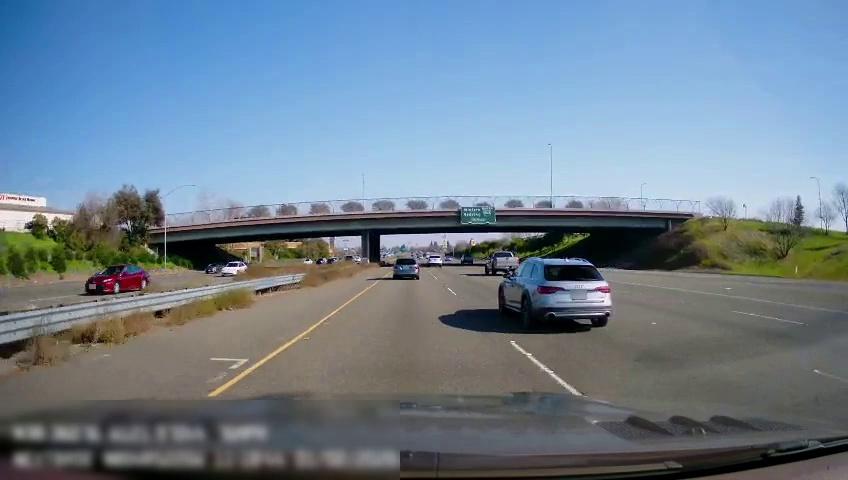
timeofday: Day
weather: Sunny
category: Drivable Space
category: Drivable Space
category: Vehicles | Car
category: Vehicles | Car
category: Vehicles | Car
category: Vehicles | Car
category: Vehicles | Truck
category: Vehicles | SUV
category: Vehicles | Car
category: Vehicles | Truck
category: Lanes | Current Lane
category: Lanes | Current Lane
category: Lanes | Alternate Lane
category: Lanes | Alternate Lane
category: Lanes | Alternate Lane
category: Traffic | Signs